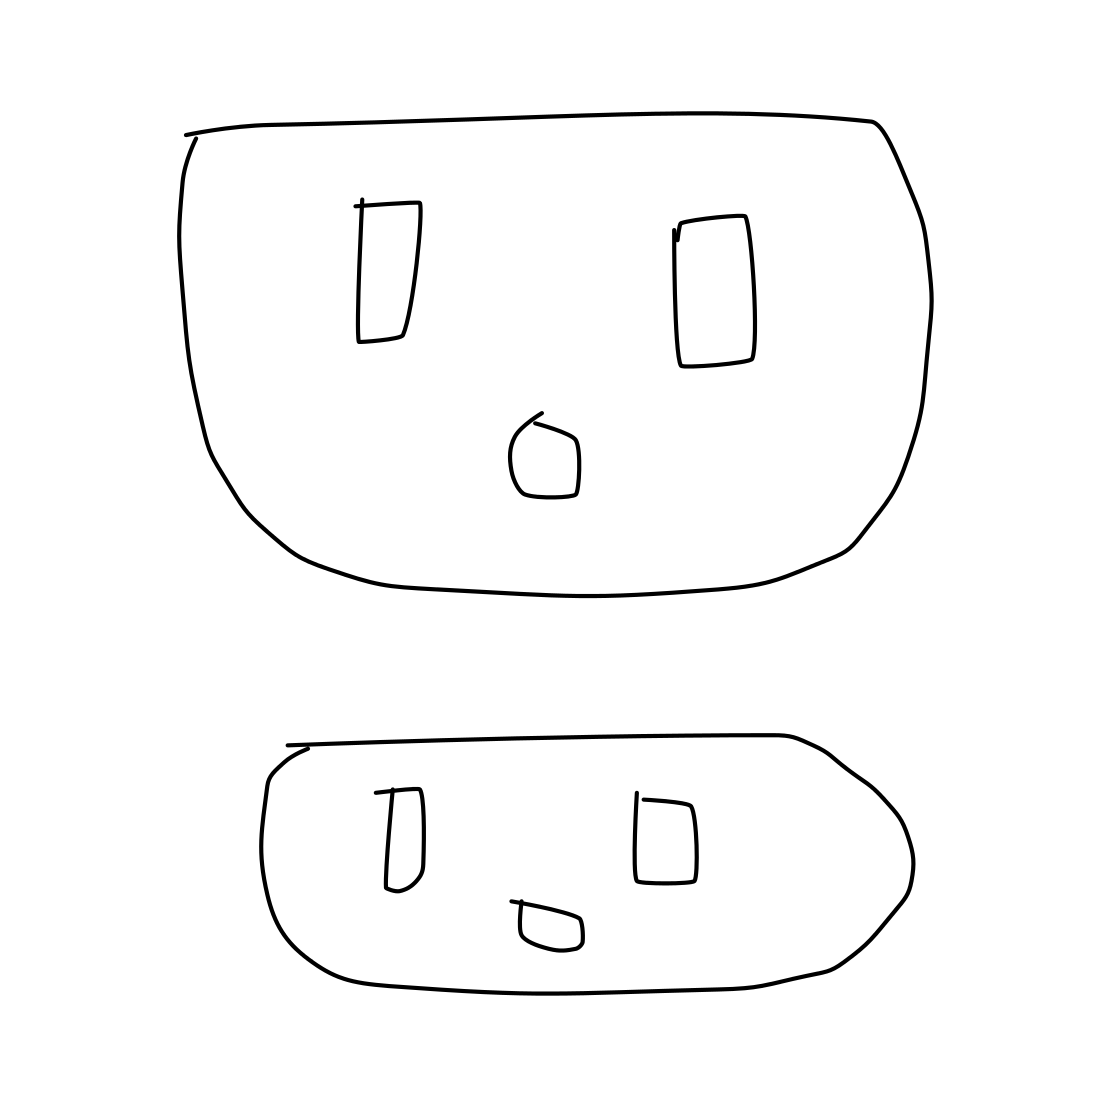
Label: power outlet